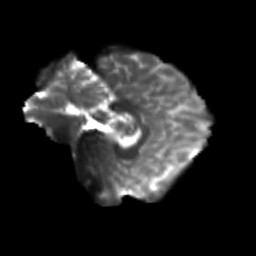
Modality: T2w
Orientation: sagittal
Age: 25
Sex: female
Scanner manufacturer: siemens
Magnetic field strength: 3 T
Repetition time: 3.5 s
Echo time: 0.104 s